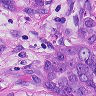
Metastatic tissue present: yes